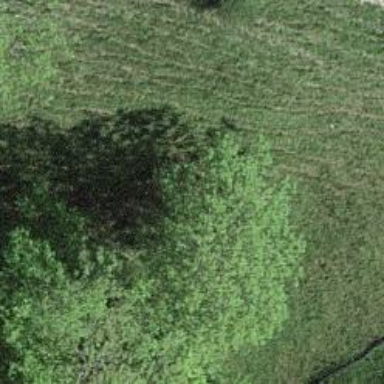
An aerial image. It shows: Beautiful tree in nature.